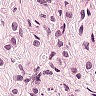
Metastatic tissue present: yes